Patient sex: F
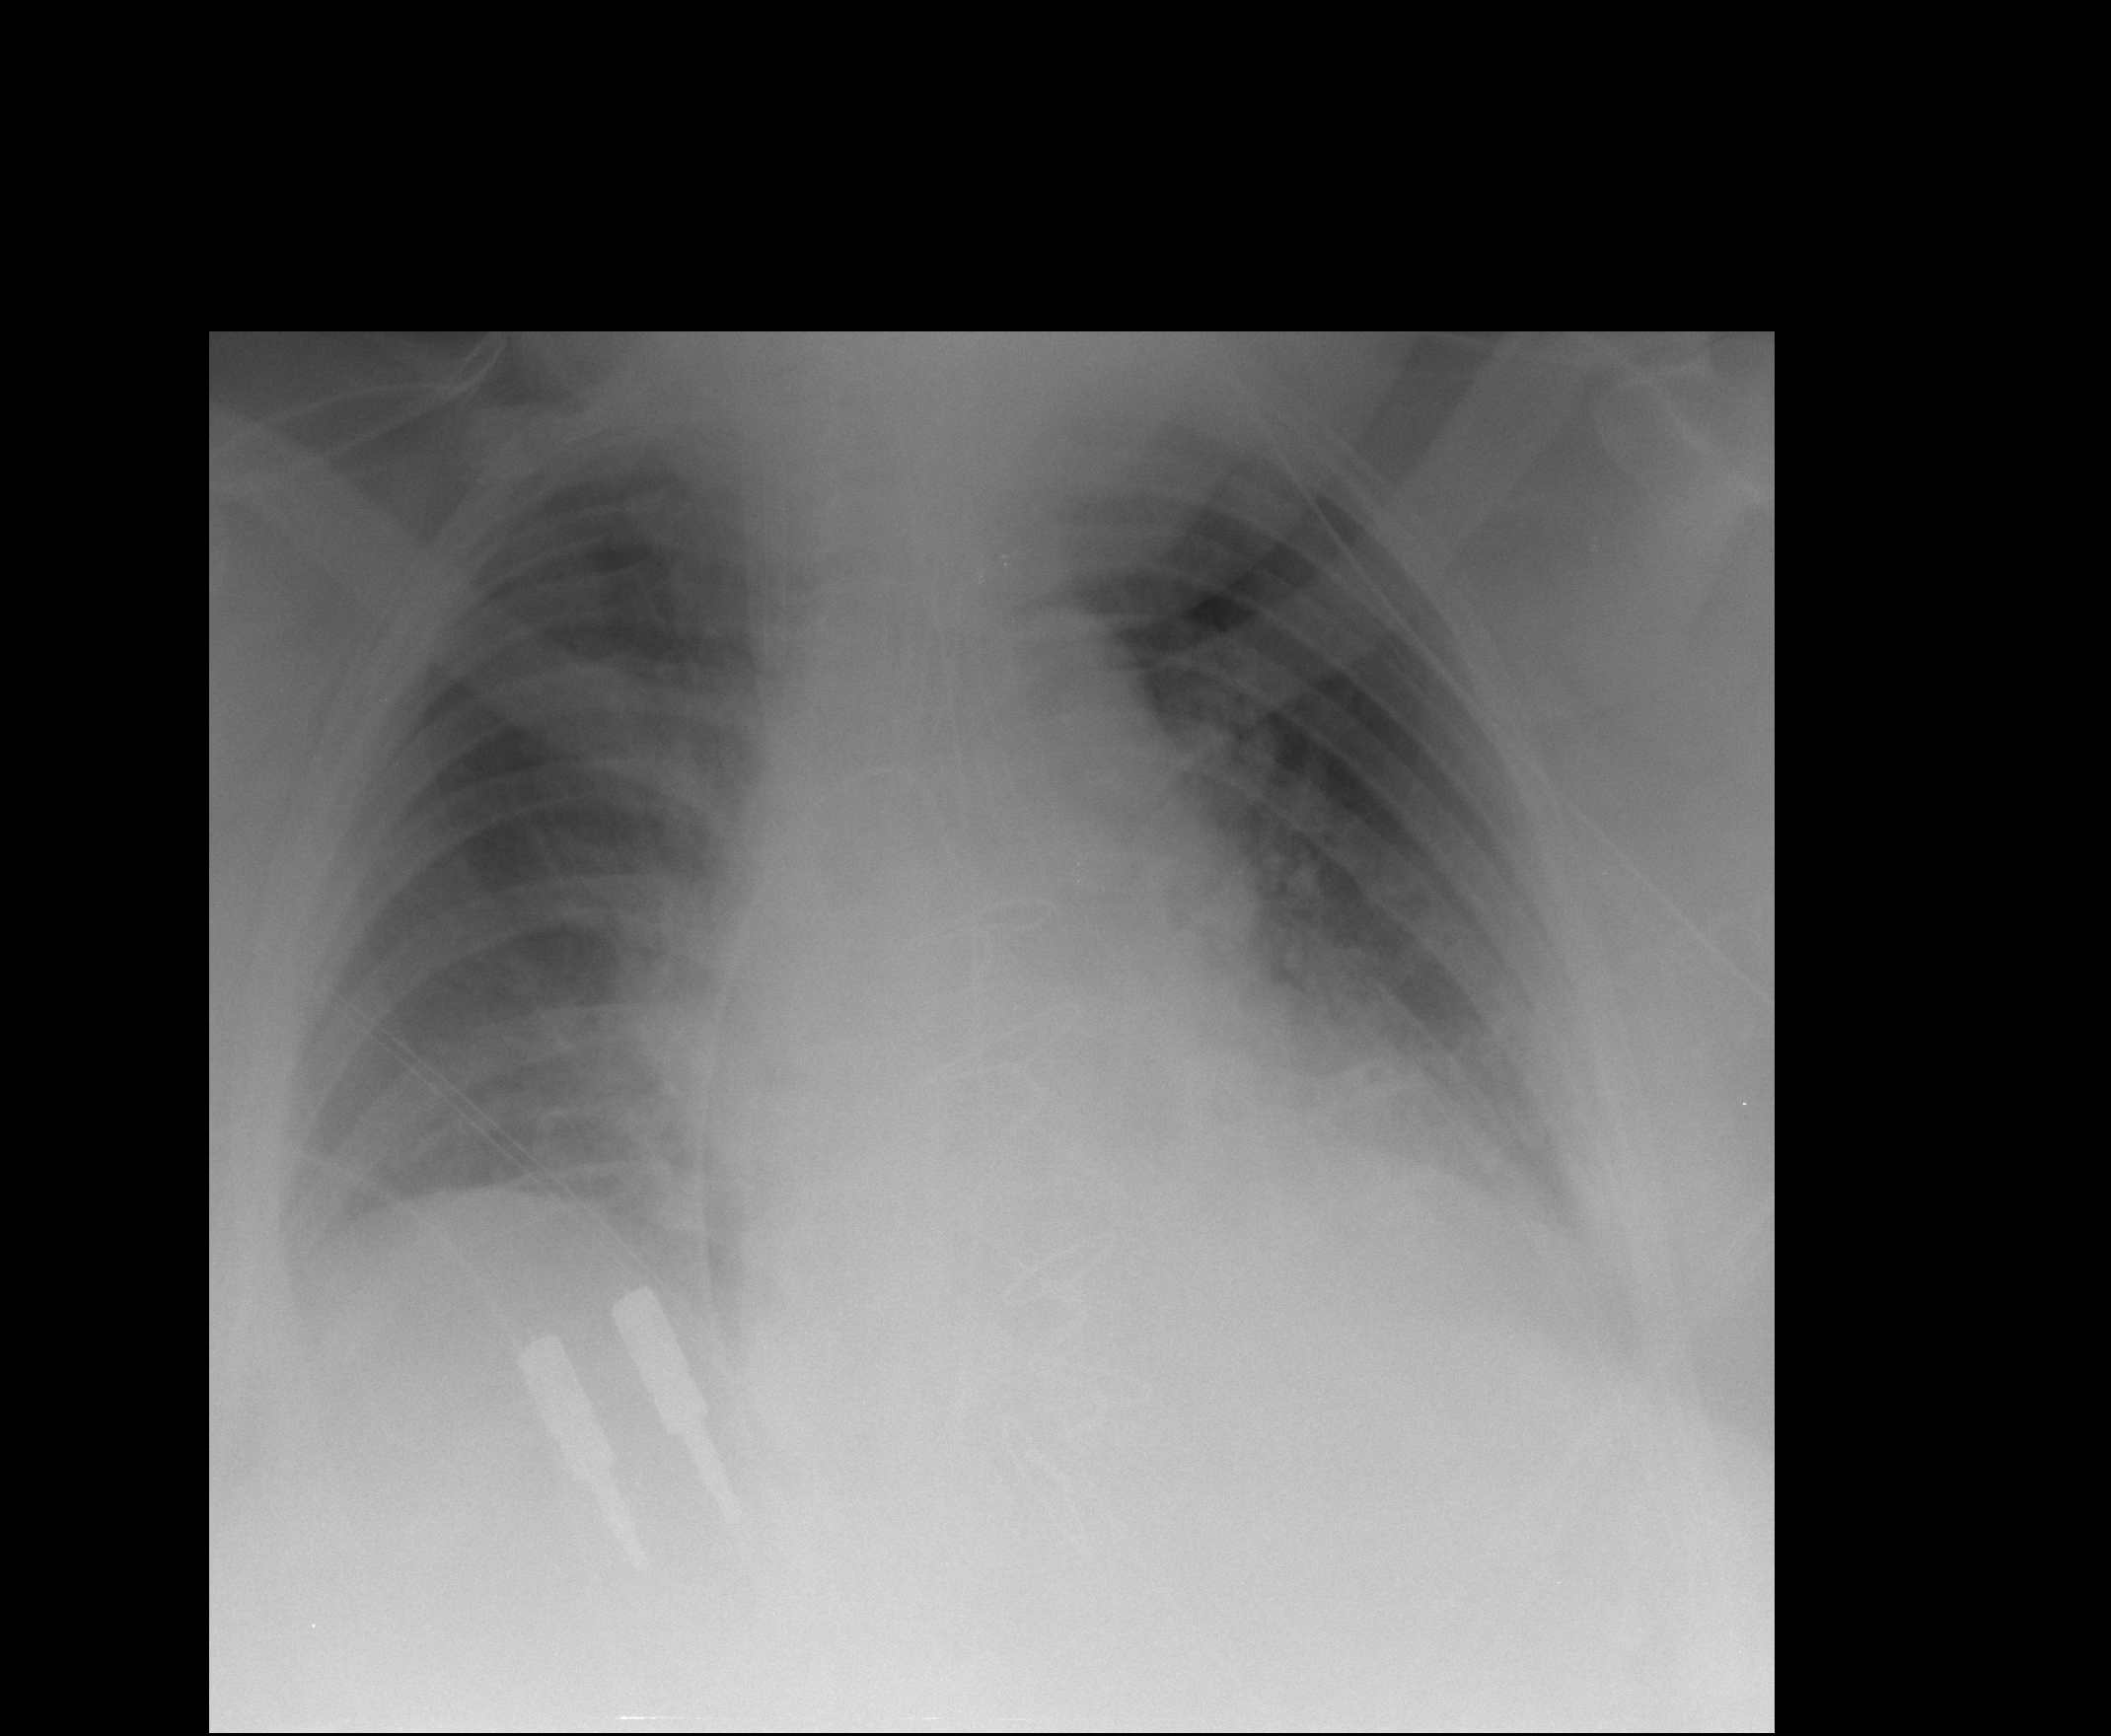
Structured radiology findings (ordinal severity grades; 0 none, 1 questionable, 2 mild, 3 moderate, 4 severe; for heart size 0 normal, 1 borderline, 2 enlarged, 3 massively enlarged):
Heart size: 3
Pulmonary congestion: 1
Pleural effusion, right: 0
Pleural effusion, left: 2
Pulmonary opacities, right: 0
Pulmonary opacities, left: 0
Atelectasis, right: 1
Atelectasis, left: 2